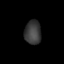
Tissue: skin
Cell type: Epithelial cells
Senescence score: 0.2842
Nuclear area (px): 389
Mean DAPI intensity: 58.509